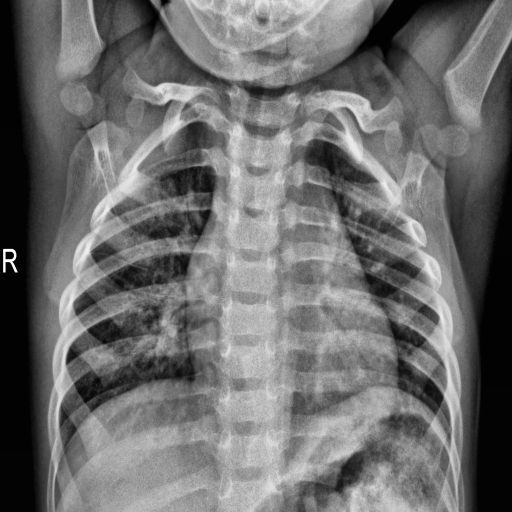
Finding: NORMAL